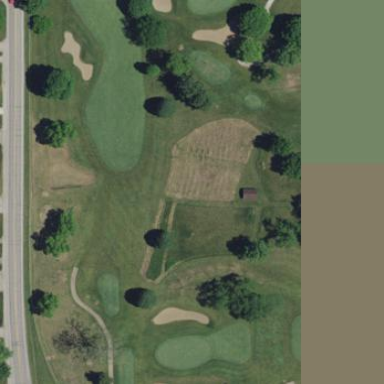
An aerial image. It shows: Rough area in golf course.